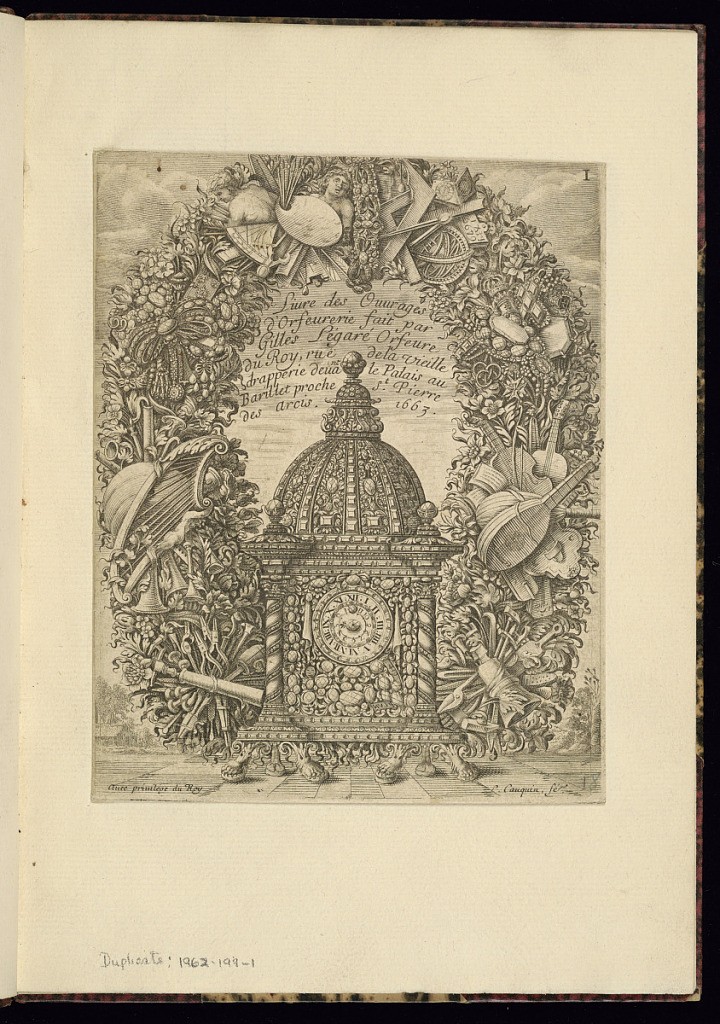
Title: Title Page
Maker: Gilles Légaré, French, 1617 – after 1685
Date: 1663
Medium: Engraving on laid paper
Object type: Print
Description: Title page for a series of jewelry designs. The title is lettered in the center framed by a garland made up of jewels, flowers, musical instruments, measuring devices, and other objects. In the foreground on a tiled floor, a jeweled rectangular clock with a dome. A landscape and clouds in the background with buildings in the lower left. The plate is signed and dated.